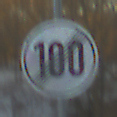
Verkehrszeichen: EndeGeschwindigkeit100
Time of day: SunriseSunset
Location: Outdoor (Nature)
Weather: Clear
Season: Winter
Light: Natural